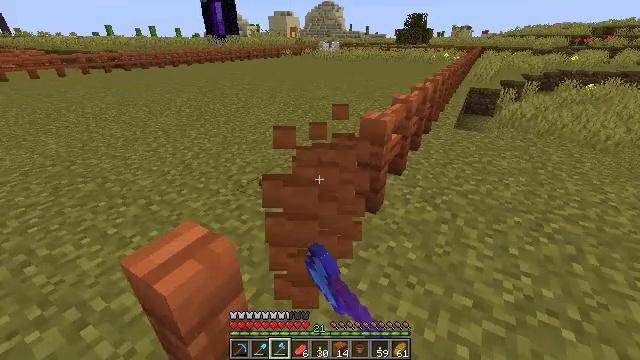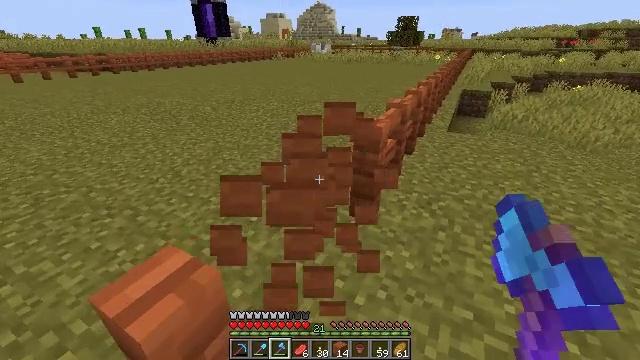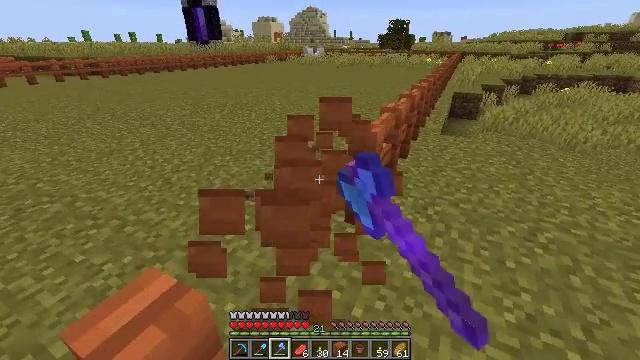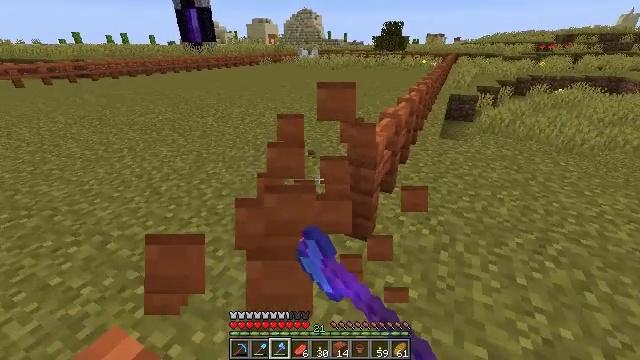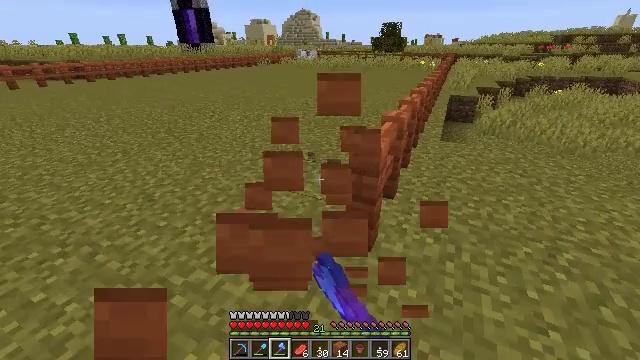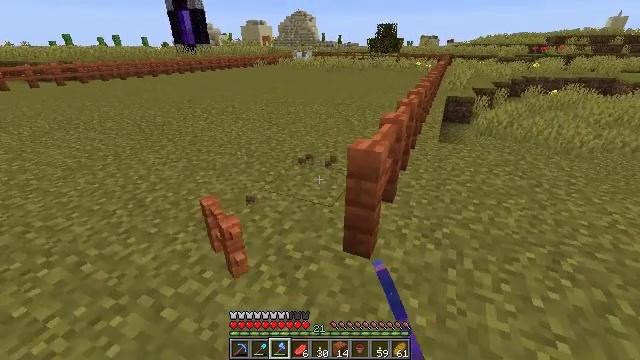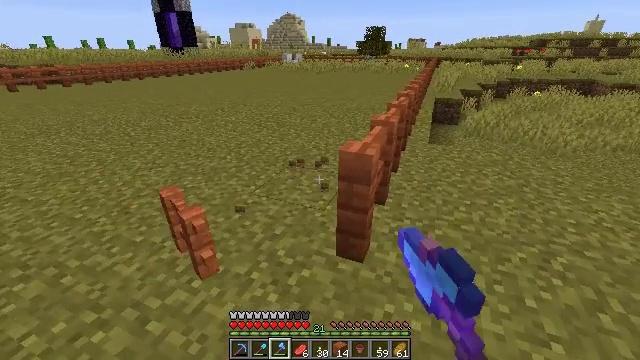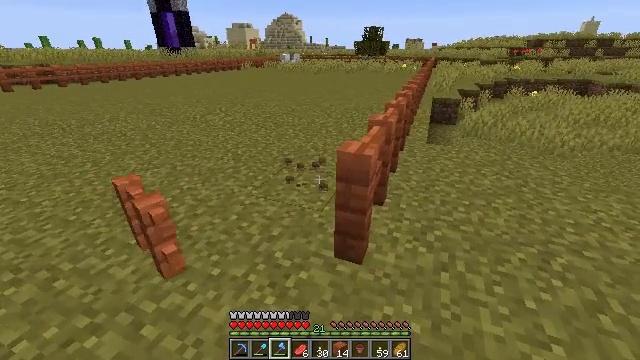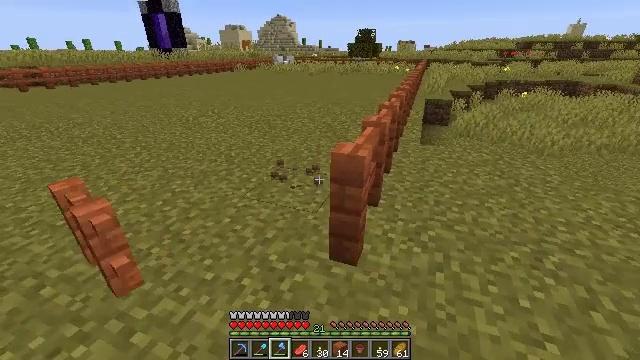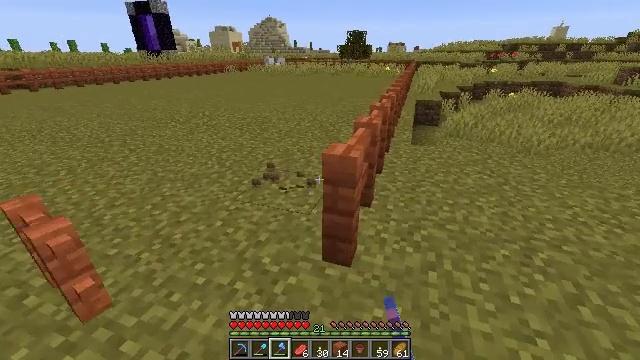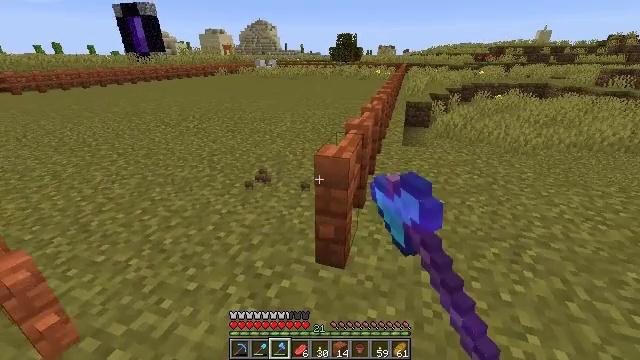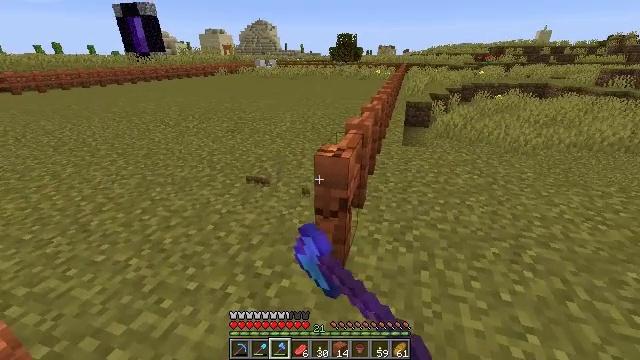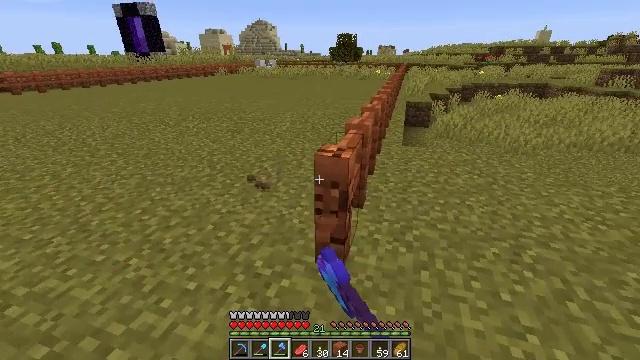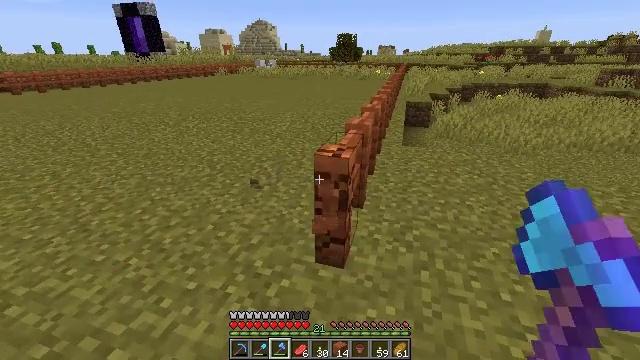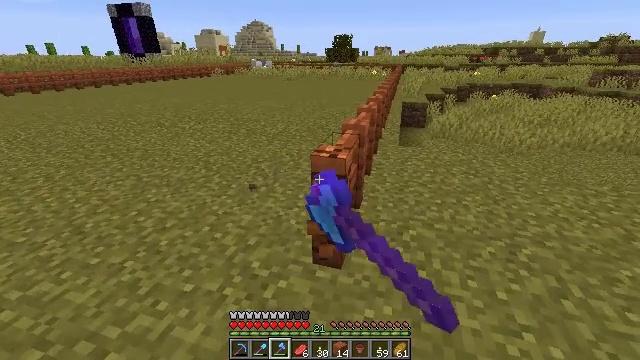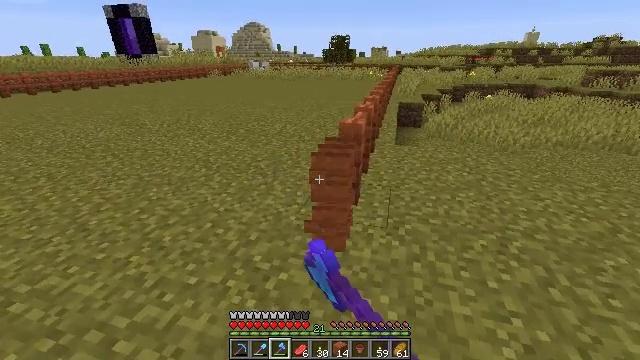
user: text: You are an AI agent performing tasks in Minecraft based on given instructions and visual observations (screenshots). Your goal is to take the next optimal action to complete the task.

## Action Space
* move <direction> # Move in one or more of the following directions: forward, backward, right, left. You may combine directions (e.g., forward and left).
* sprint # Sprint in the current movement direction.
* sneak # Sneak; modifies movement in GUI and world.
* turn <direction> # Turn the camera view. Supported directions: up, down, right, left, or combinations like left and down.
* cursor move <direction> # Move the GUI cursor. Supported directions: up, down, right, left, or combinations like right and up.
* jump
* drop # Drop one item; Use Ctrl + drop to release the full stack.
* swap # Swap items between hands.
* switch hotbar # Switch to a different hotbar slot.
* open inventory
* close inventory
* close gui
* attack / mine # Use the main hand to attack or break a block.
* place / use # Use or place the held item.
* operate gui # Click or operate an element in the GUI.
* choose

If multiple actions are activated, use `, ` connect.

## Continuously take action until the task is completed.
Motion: motion action
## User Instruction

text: Gather the acacia fence.
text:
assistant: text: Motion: move forward, turn right, attack / mine
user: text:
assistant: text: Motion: move forward, turn right, attack / mine
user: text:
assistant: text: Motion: move forward, turn right, attack / mine
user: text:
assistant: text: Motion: attack / mine
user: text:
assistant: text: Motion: attack / mine
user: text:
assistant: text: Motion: turn right, attack / mine
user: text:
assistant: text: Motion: attack / mine
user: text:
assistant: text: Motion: turn right, attack / mine
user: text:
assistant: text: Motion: turn right, attack / mine
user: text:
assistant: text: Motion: turn right, attack / mine
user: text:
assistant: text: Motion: attack / mine
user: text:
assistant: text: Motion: attack / mine
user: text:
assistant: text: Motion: attack / mine
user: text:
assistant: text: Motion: attack / mine
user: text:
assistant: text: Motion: move back, attack / mine
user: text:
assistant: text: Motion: move back, attack / mine
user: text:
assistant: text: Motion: move back, attack / mine
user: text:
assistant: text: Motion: move back, attack / mine
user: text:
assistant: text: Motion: attack / mine
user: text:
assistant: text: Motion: turn right and up, attack / mine
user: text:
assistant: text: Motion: attack / mine
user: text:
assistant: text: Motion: attack / mine
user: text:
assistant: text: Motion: attack / mine
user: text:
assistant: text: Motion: move back, turn left and down, attack / mine
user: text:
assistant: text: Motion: move back and move left, turn left and down
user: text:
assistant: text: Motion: move back and move left, turn left and down
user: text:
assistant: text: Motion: move back and move left, turn left and down
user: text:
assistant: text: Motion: no_op
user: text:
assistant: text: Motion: turn right, attack / mine
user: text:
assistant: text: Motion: turn right, attack / mine